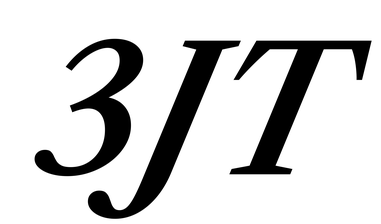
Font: LibreCaslonText-Italic_SemiBold_Italic